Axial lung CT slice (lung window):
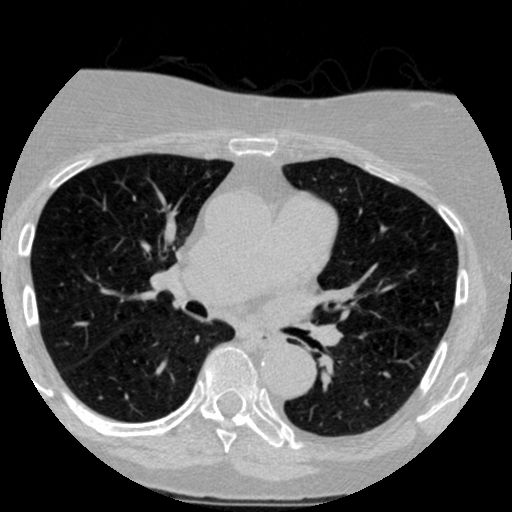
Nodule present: no